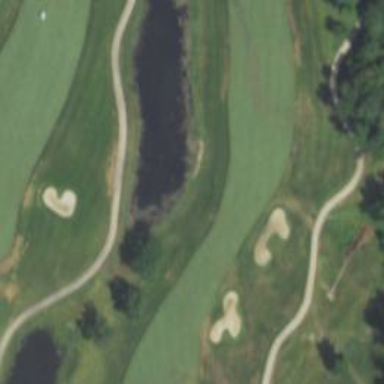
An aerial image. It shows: Golf hole.